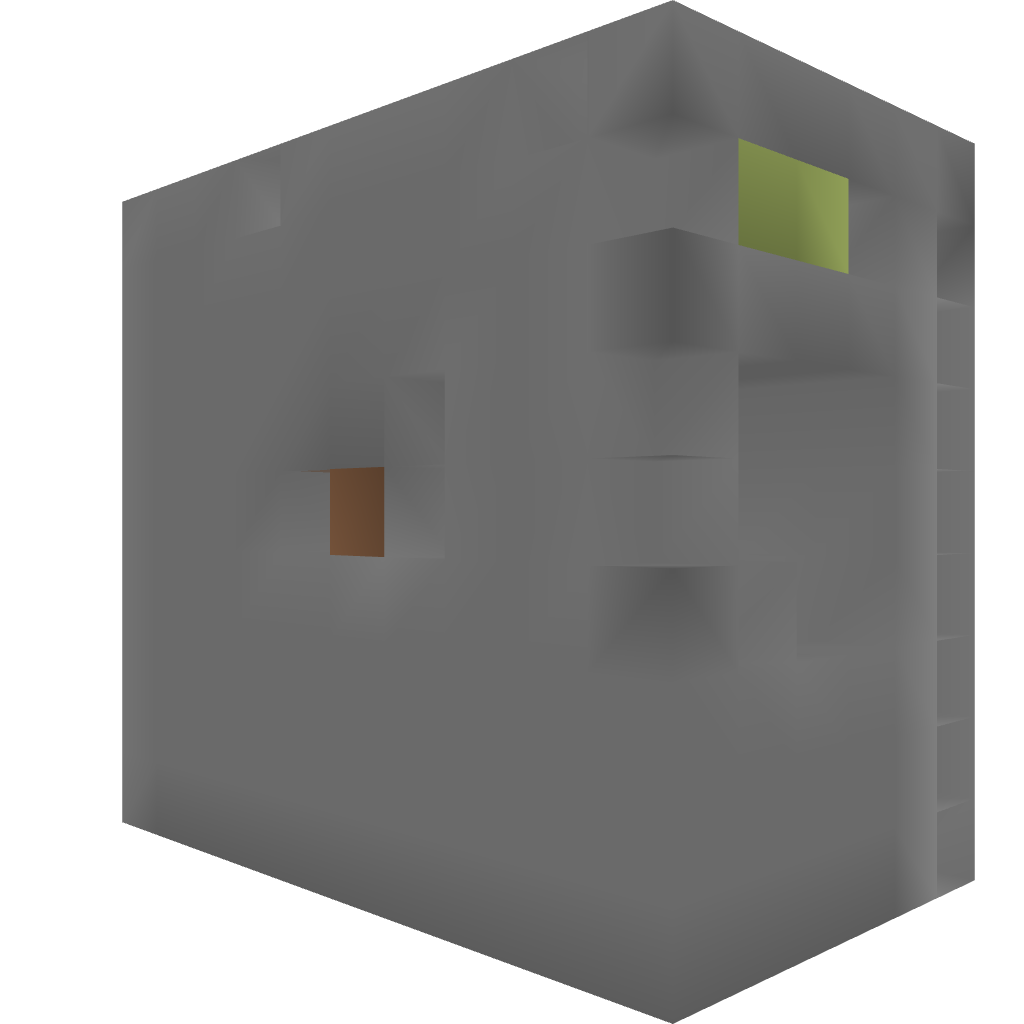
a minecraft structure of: Tunnel Trap